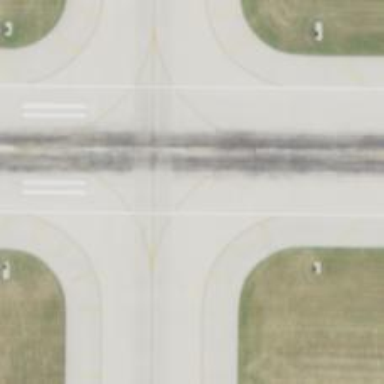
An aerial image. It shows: Image of taxiway at airport.